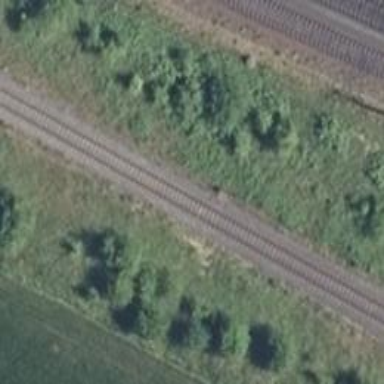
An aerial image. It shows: Railway milestone.